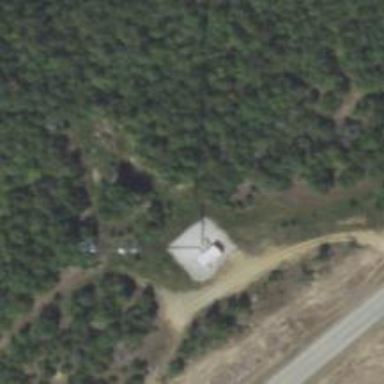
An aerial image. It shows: Communications tower of type communication.